Question: I was just wondering how to handle a lot of states using ASP .NET and postbacks.
See this image:

I know someone can use:
- '<input type="text" style="display:none"/>'- -
This introduce a lot of overhead, variables, states, messing and confusing code.
I would normally do it:
- - - -
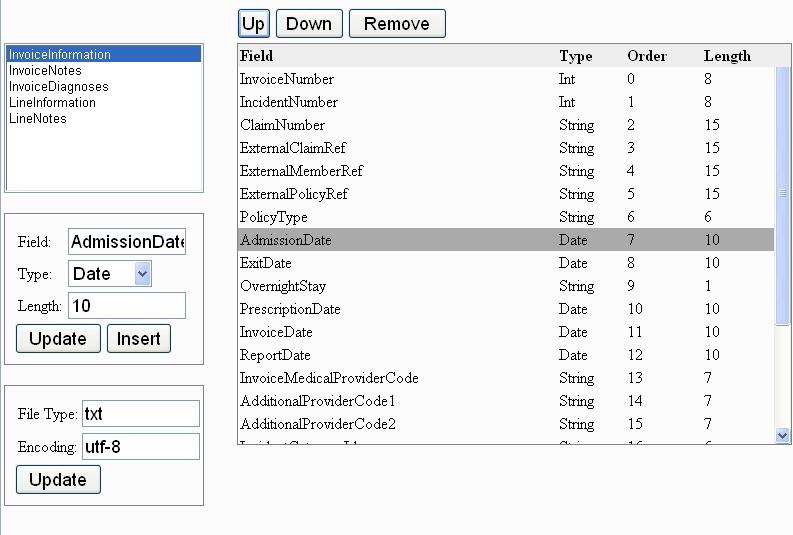
Answer: First of all, trying to use '<input type="text" style="display:none"/>' you are reinventing the wheel. Use '<input type='hidden' />' instead.
The problem of too big pages is not in a ASP.NET AJAX (but I don't like it anyway) but in the ASP.NET webforms abstraction. Often viewstate becomes too large (60-70% of the page weight or more) and this is really bad. Also when you have only one form with a lot of editing controls in it all values of inputs (html inputs, in asp.net - textboxes, checkboxes and so on) will be sent back to the server on each postback. In my opinion this is bad, really bad. The solution is not to use webforms. You can try out ASP.NET MVC. Using it you easily can control all you need and there are no headache with viewstates, controlstates, page and control lifecycle, stupid ctl0$ctlSomeValue$ctlAnotherParam$MyCoolTextBox identifiers (this will be changed in ASP.NET 4). I made my choice - no more webforms, hello, mvc!
About your situation. You can create a webservice (some RESTful or something like this) which will provide all methods to add/edit/move/delete items. And create a page which will use this service to add/create/move/delete items. This requires a good knowledge of JS or at least a big wish to learn it. I prefer this approach, there will be only small requests to do some actions on the page so user will be happy. And information on the page and state of the page will not be broken - all requests to the service will be through AJAX.
Another solution is to manage all these states manually - in hidden fields, query variables and so on. This is veery thicky and hard approach for ASP.NET WebForms. And it will take a lot of time.
So my advice is to move to MVC or to create some UI frontend for a service.
And another stone in the ASP.NET WebForms side - <URL>